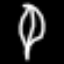
Label: leaf